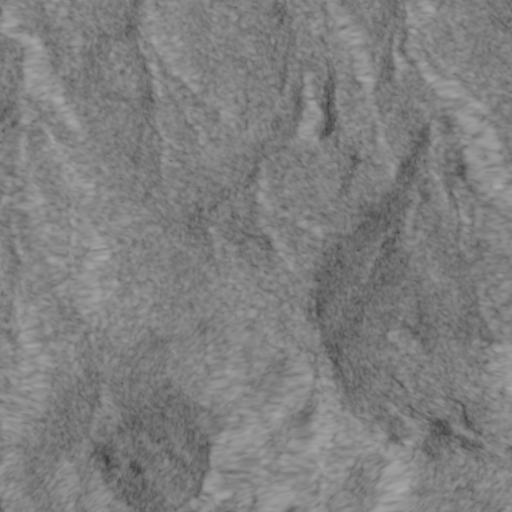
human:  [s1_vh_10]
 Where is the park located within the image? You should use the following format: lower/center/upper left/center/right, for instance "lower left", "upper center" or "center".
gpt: The park is located in the upper of the image.
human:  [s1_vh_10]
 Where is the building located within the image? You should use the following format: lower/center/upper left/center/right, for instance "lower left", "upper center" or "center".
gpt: The building is located in the upper right of the image.
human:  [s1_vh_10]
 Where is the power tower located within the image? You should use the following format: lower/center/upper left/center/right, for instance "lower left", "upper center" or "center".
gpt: There is no power tower in the image.

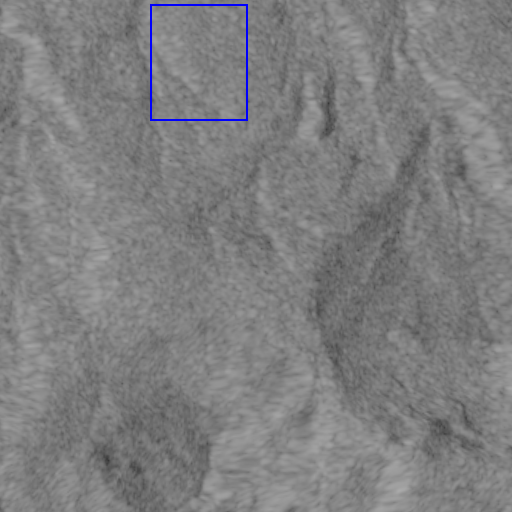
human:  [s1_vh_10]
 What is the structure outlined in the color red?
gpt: There is no red outline.
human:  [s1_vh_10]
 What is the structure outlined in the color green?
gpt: There is no structure outlined in green.